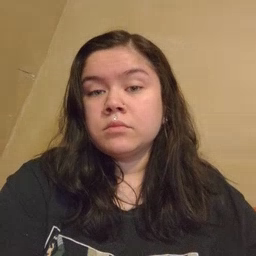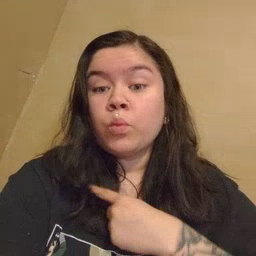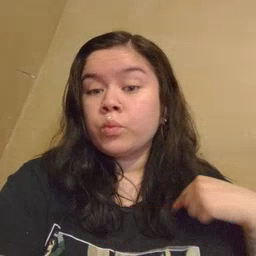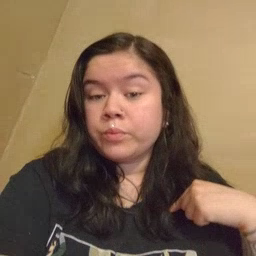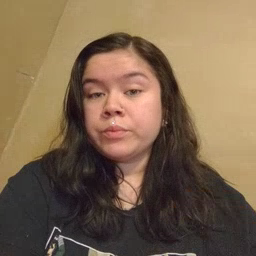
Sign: weus